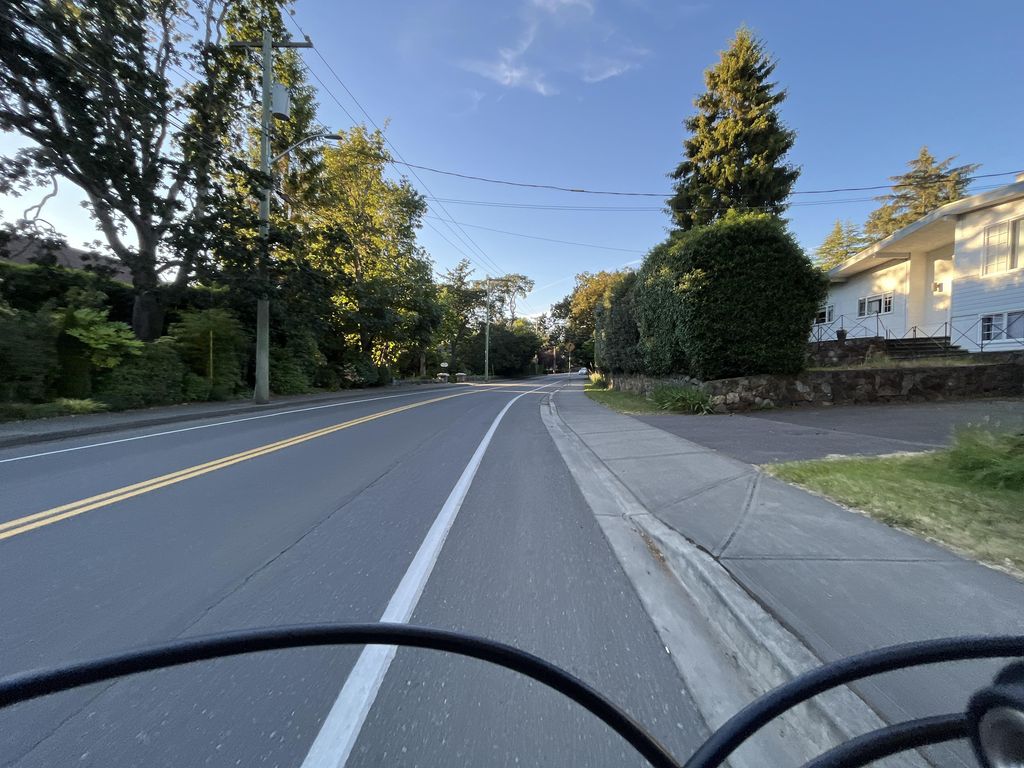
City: victoria